Field crop: maize
Growth stage: 2
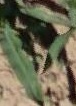
Species: maize